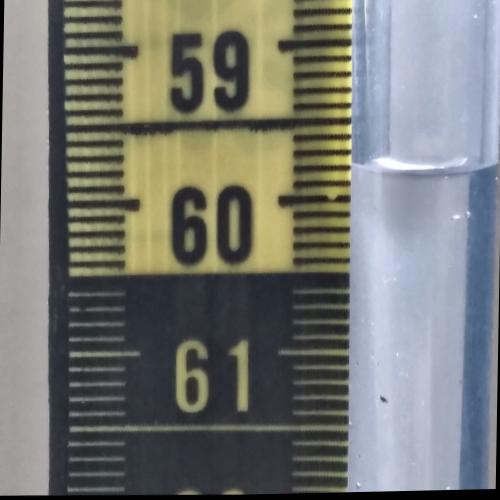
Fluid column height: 59.8 cm